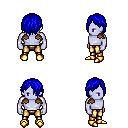
a pixel art fantasy rpg character, male body template, dark elf, purple skin, leather shoulder armor, gold greaves, blue bangs hairstyle, gold boots, four views (front, back, left, right), 2x2 character sprite sheet, small pixel art, hard edges, no anti-aliasing